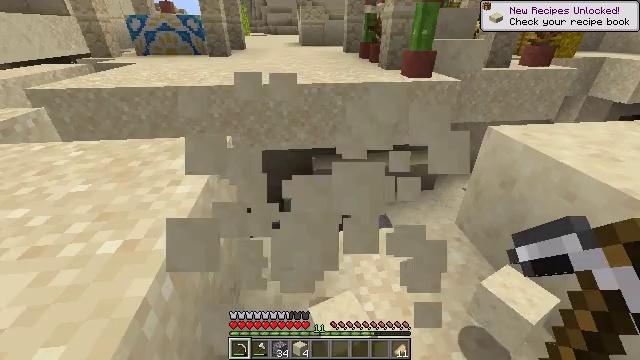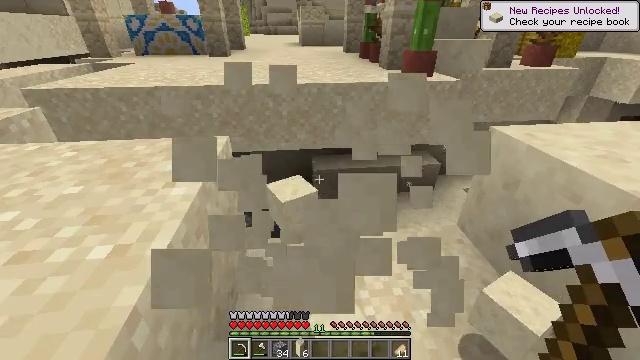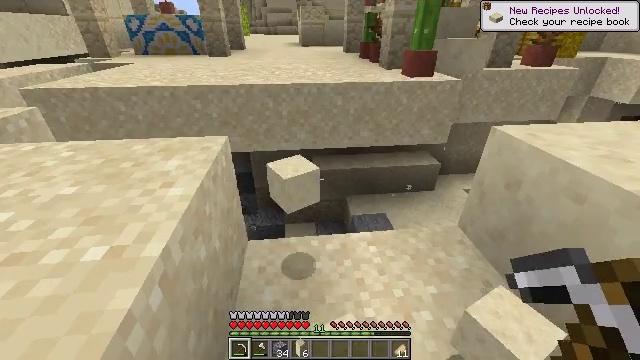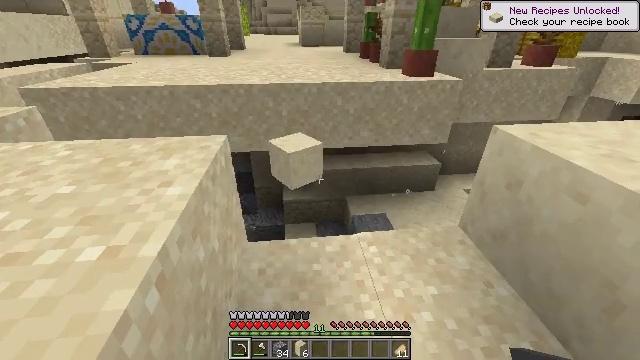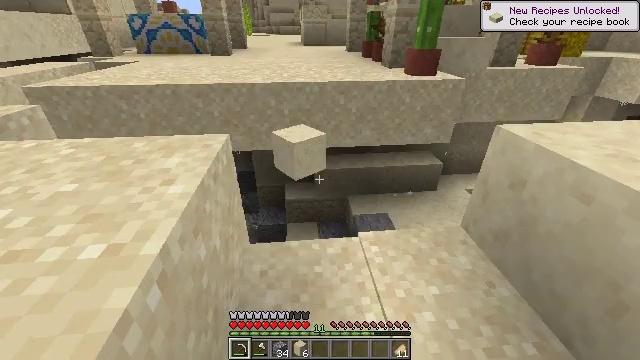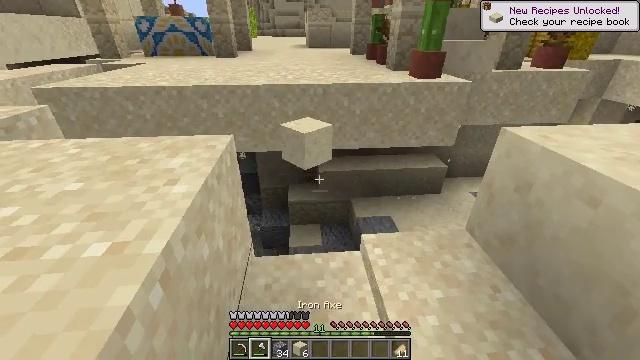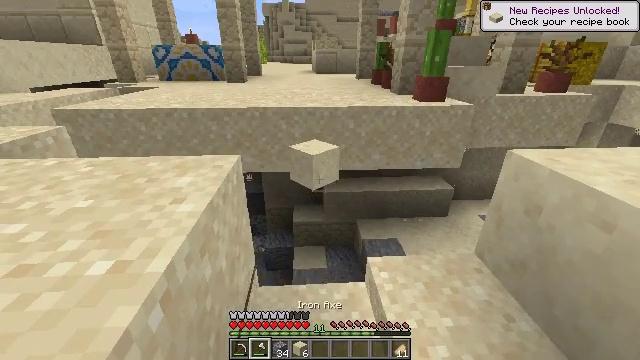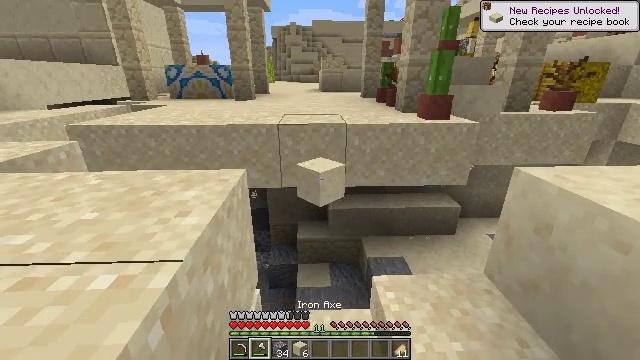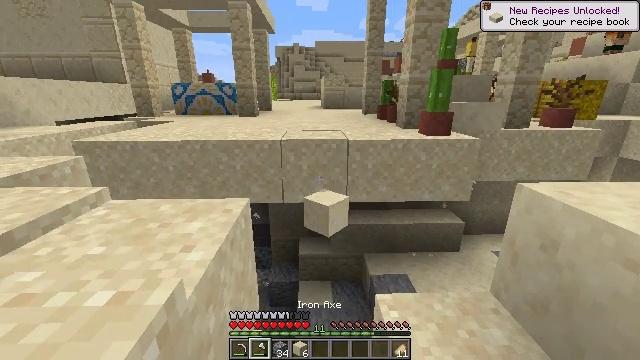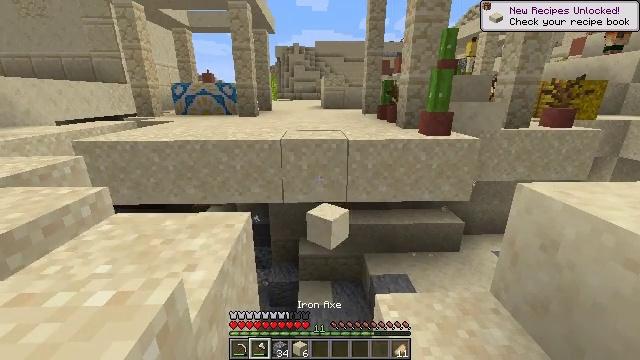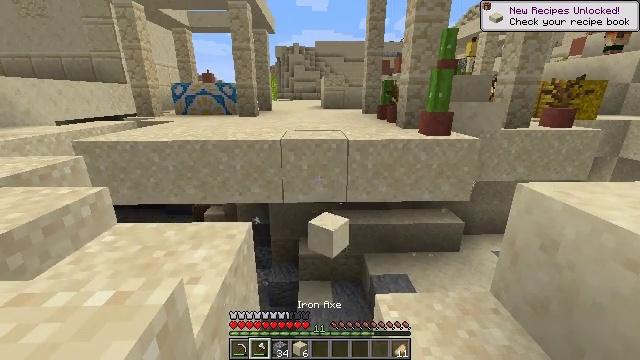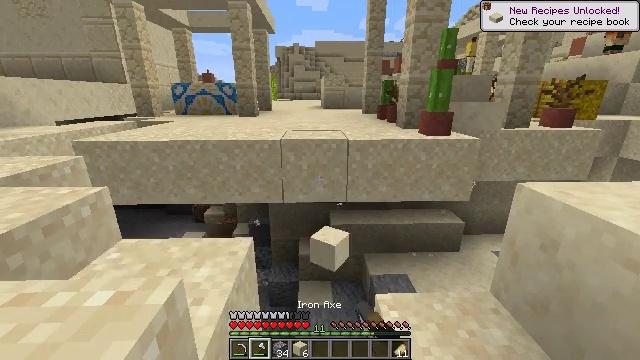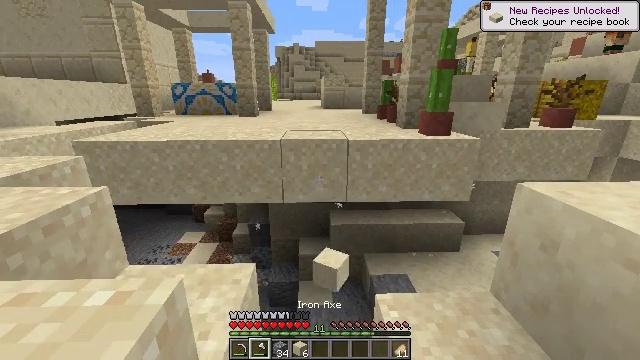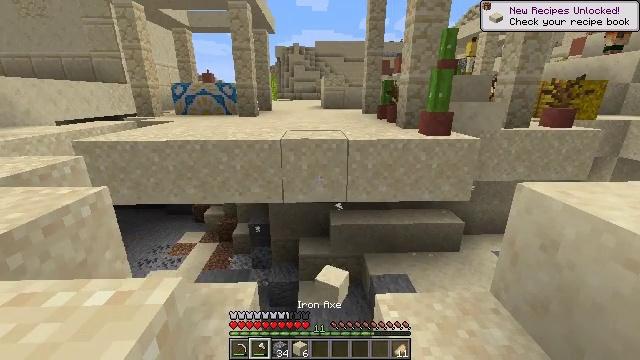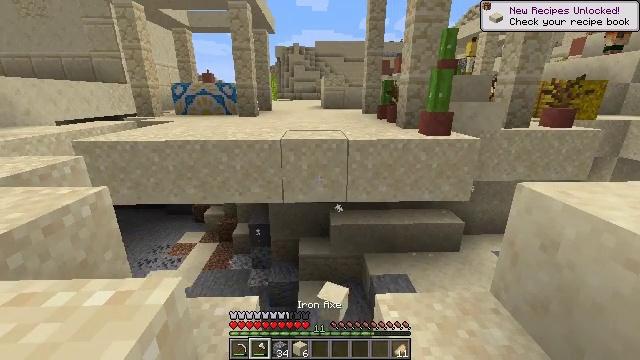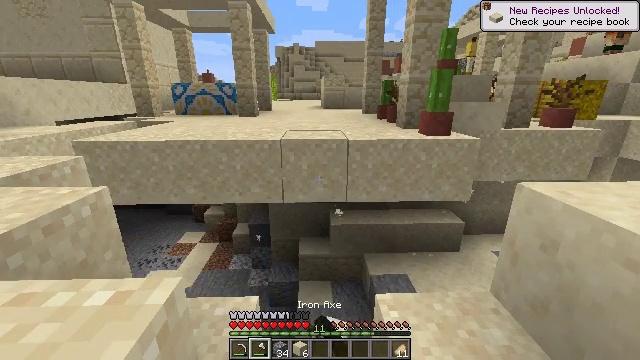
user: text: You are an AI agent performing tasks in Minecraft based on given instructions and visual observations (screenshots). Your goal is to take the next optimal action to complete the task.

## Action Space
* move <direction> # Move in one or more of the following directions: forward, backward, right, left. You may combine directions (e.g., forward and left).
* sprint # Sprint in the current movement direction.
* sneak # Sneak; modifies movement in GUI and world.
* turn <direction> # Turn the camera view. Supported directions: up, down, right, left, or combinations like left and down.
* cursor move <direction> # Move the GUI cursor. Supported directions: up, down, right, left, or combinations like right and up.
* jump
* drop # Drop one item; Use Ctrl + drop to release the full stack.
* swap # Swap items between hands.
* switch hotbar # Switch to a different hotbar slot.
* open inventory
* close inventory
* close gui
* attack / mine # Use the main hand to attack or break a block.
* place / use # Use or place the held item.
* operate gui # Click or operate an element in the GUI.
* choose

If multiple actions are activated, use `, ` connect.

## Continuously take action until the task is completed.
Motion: motion action
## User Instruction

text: Dig up some sand.
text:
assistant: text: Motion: no_op
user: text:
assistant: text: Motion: no_op
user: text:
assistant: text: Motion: no_op
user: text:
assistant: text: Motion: no_op
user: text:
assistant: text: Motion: no_op
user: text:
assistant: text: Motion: turn left and up
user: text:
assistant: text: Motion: turn left and up
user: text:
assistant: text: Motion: turn up
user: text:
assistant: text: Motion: no_op
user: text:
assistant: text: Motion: attack / mine
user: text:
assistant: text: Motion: attack / mine
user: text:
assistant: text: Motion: attack / mine
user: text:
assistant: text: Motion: attack / mine
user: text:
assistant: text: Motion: attack / mine
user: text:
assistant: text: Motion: attack / mine
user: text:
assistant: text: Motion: attack / mine
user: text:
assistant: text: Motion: attack / mine
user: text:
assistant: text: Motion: attack / mine
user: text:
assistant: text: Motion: attack / mine
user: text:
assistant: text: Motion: move back, attack / mine
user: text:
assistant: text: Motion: move back, attack / mine
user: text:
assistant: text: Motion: attack / mine
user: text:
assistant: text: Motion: attack / mine
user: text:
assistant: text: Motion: attack / mine
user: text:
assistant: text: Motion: attack / mine
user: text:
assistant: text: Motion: attack / mine
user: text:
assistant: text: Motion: turn up, attack / mine
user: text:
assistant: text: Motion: attack / mine
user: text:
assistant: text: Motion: attack / mine
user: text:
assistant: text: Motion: attack / mine